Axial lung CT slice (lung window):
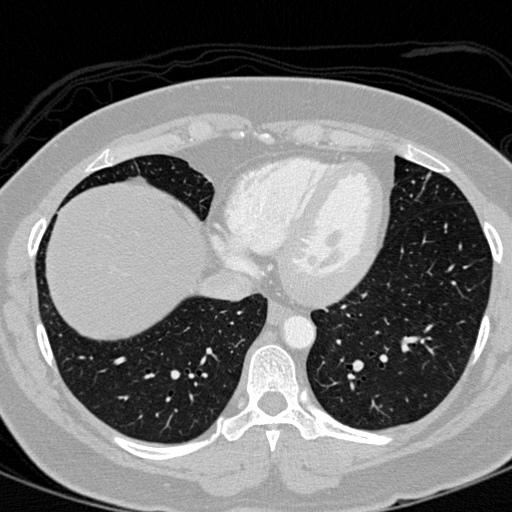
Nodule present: no